The plot is a time-scale (wavelet) decomposition of a bearing vibration signal. Based on the visible evidence, which condition applies: normal, inner_race, outer_race, ball?
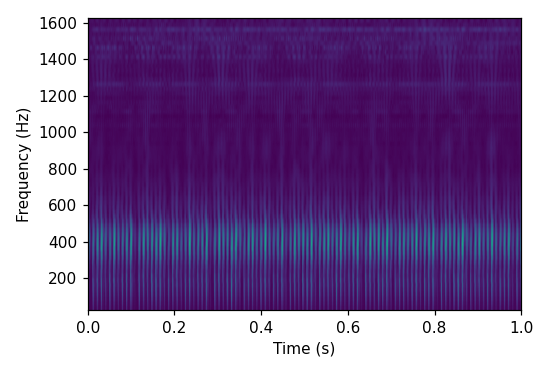
Answer: outer_race